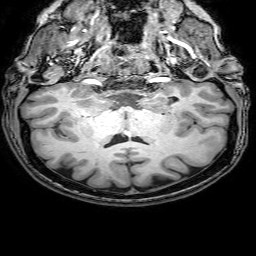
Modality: T1w
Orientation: sagittal
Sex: female
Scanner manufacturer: philips
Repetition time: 0.008141 s
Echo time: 0.00373 s